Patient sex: M
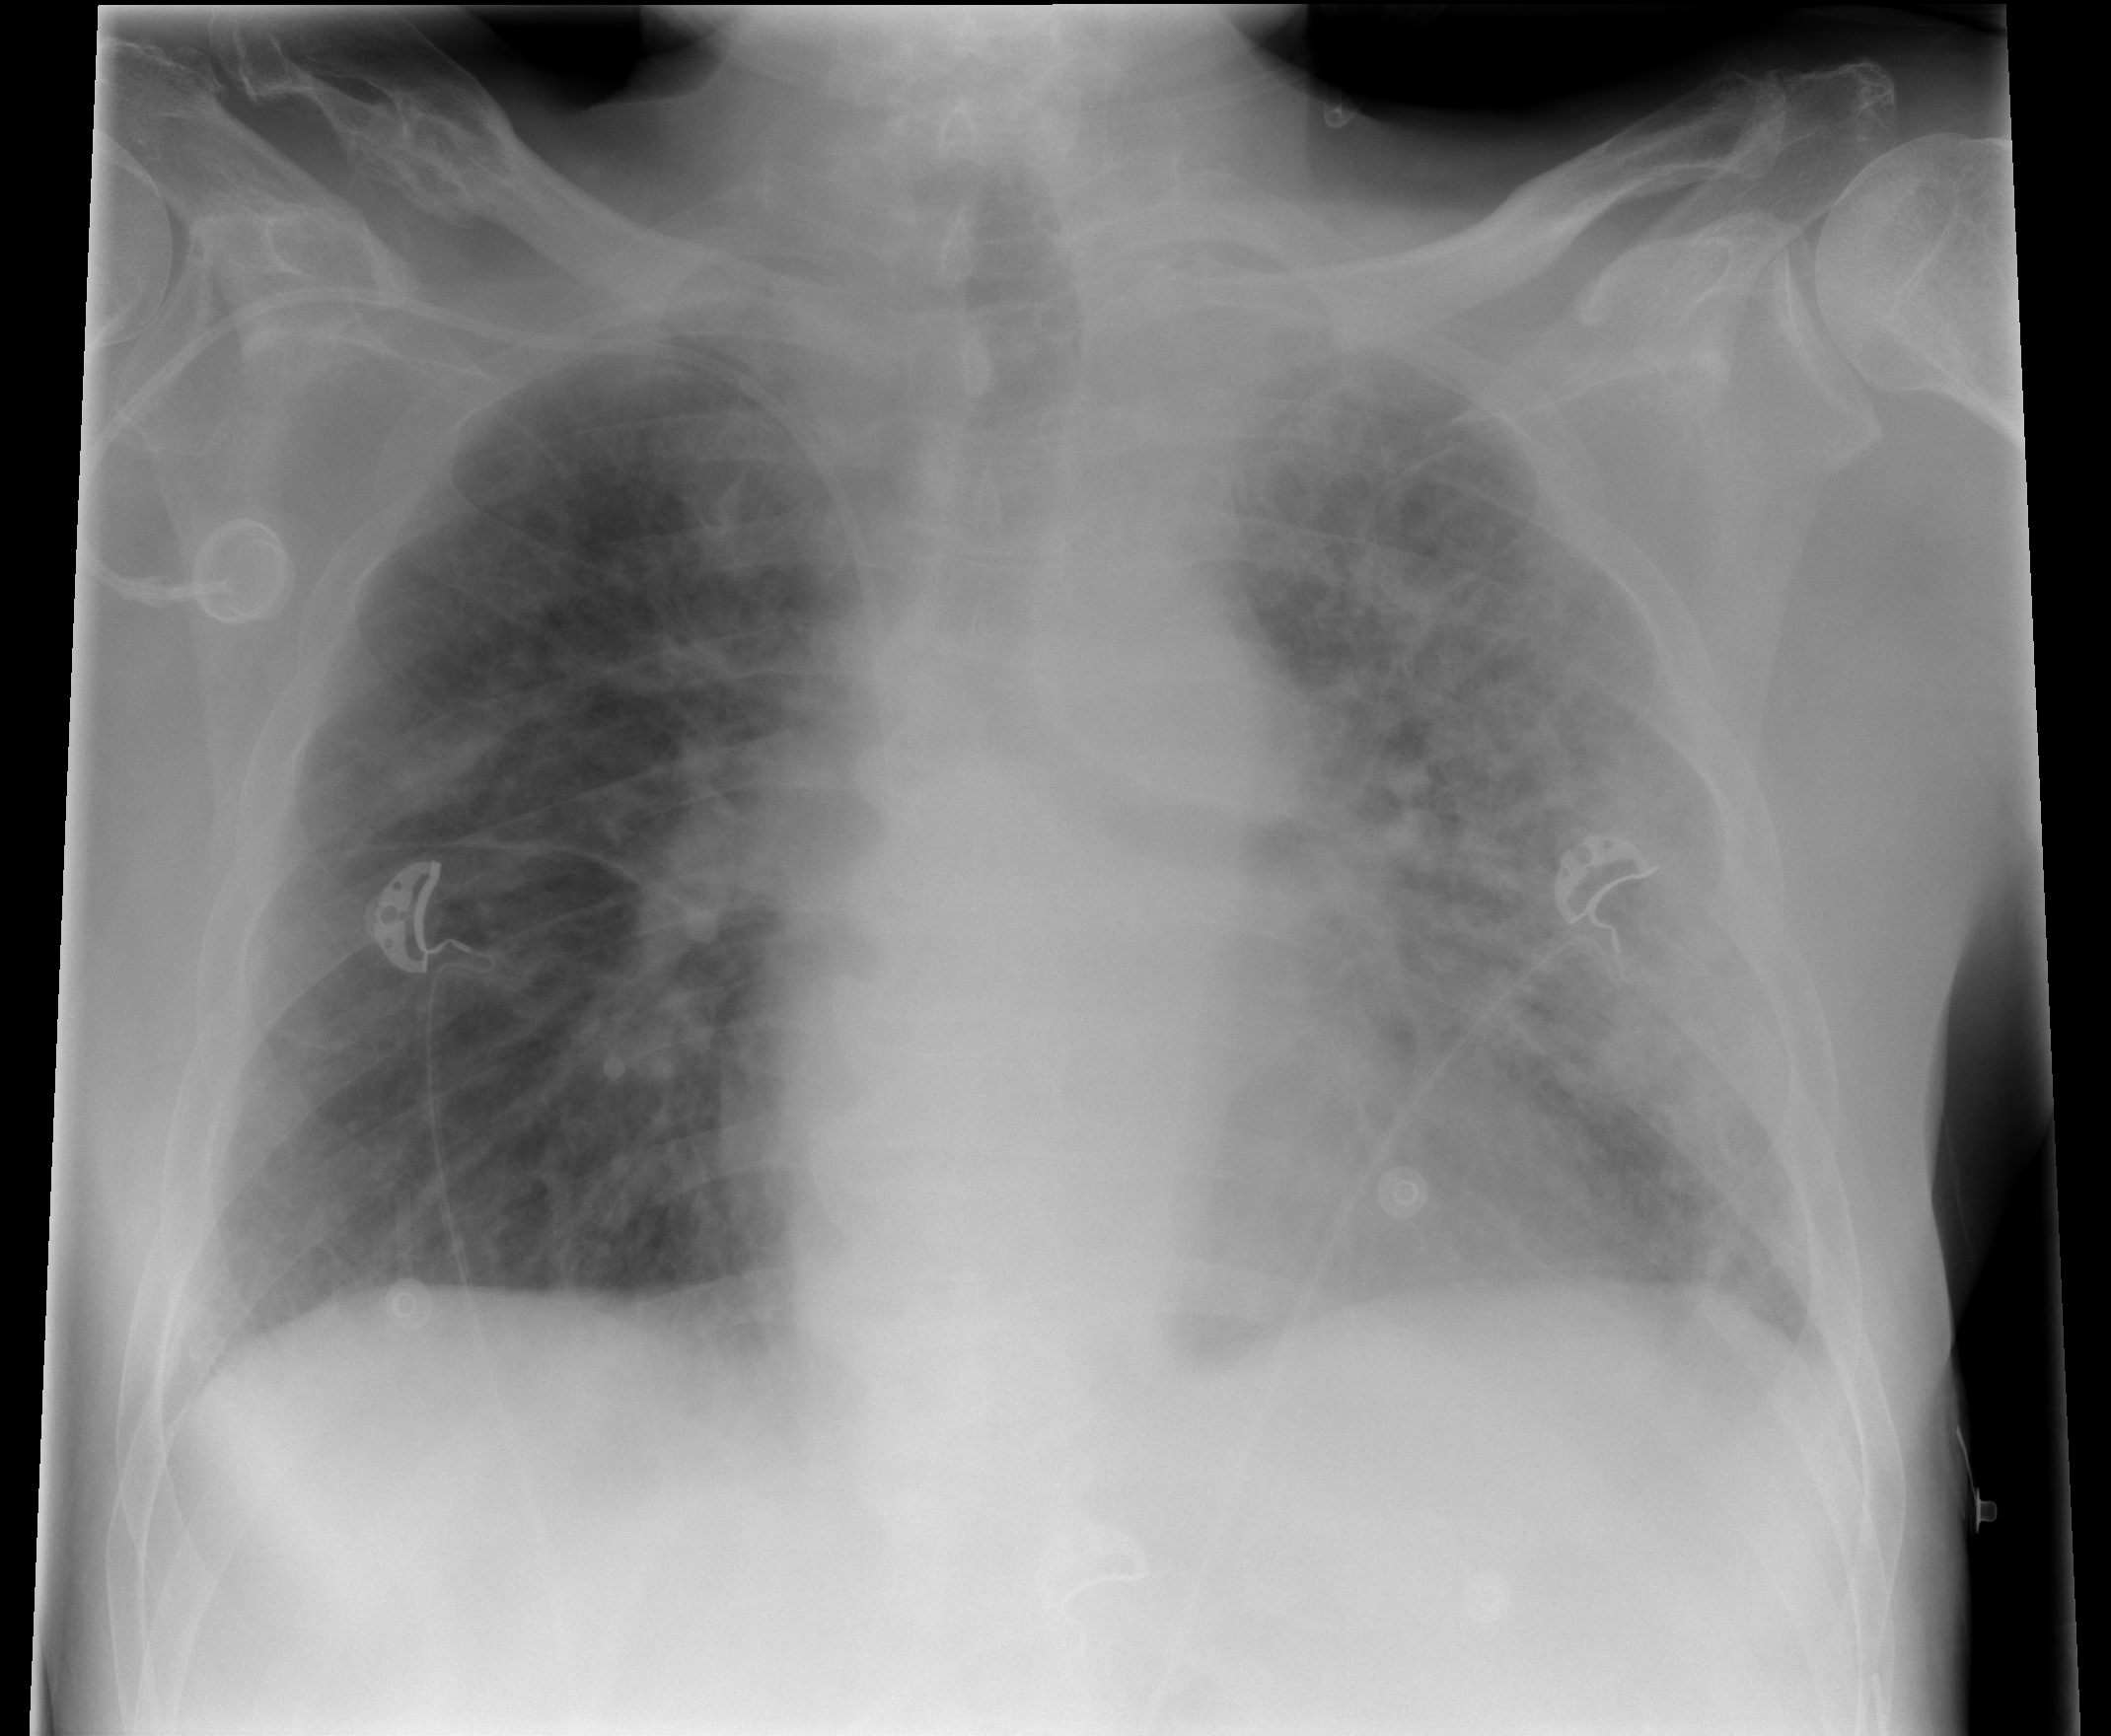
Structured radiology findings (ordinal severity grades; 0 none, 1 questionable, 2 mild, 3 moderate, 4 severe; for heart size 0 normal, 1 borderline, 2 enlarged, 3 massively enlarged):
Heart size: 0
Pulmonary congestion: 3
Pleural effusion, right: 0
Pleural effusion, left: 2
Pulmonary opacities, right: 2
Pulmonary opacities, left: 3
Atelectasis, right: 0
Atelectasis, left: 0